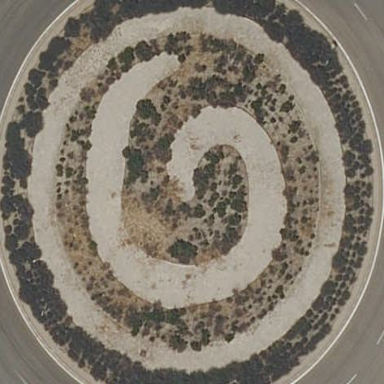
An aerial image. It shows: Roundabout on residential road.